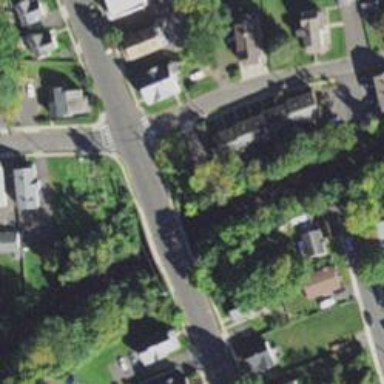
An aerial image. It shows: Residential road with separate asphalt sidewalk.